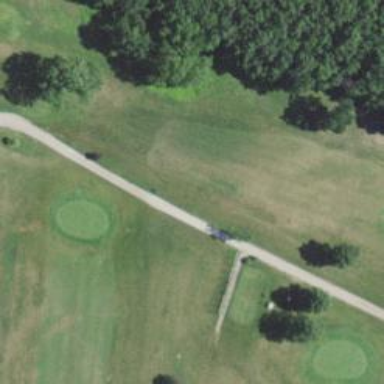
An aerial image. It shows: Golf tee.